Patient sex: F
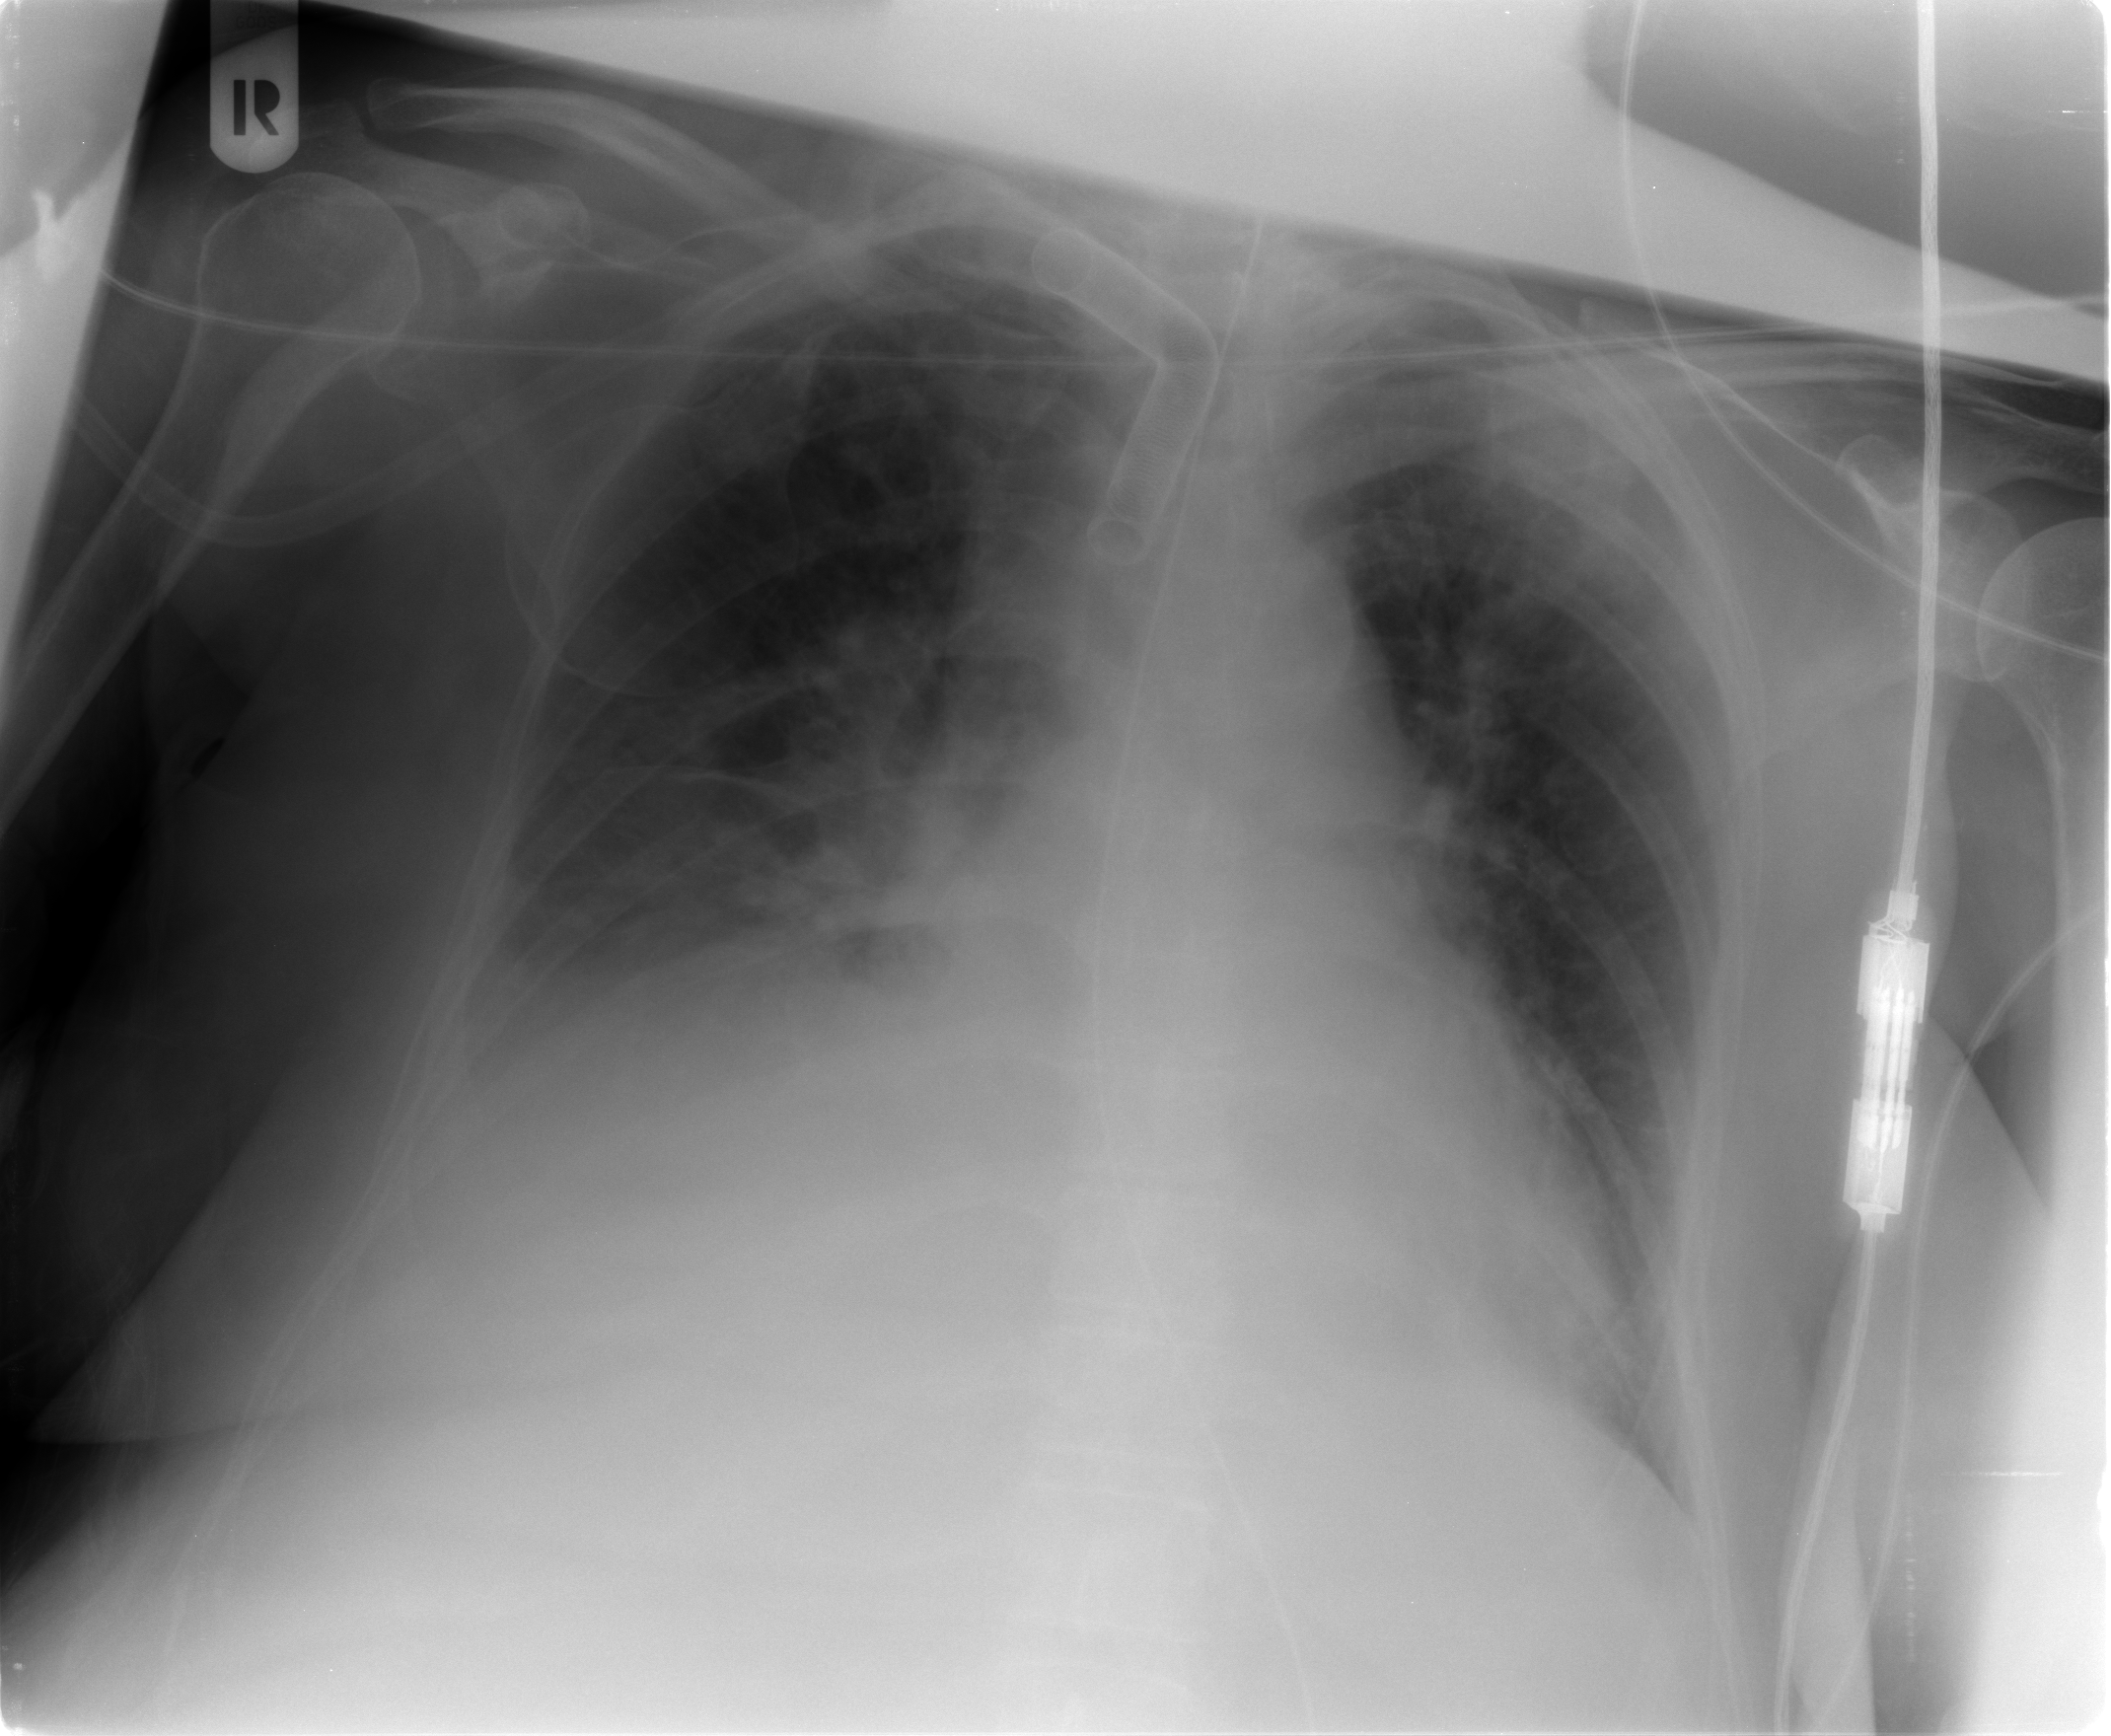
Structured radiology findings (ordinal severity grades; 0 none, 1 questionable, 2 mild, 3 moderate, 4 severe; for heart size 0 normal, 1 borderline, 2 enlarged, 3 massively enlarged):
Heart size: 1
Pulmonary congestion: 2
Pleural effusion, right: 3
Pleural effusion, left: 1
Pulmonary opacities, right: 2
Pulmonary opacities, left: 0
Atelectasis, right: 2
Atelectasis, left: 2